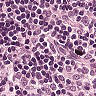
Metastatic tissue present: no